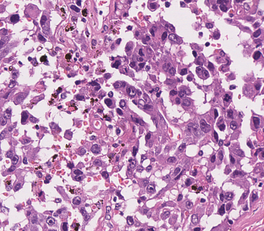
Tumor epithelial tissue: yes
Tumor-associated stroma tissue: no
Normal tissue: no